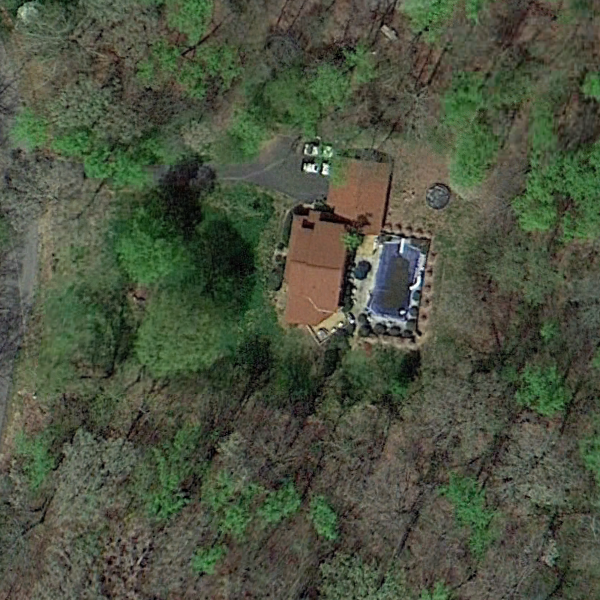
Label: SparseResidential